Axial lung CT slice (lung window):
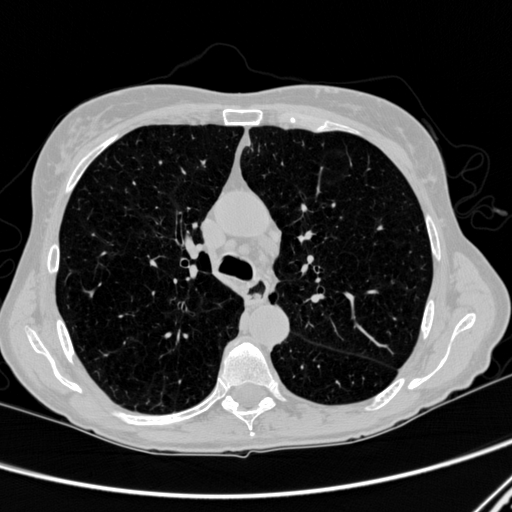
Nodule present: no